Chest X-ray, PA view. Patient: 65 years old, sex M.
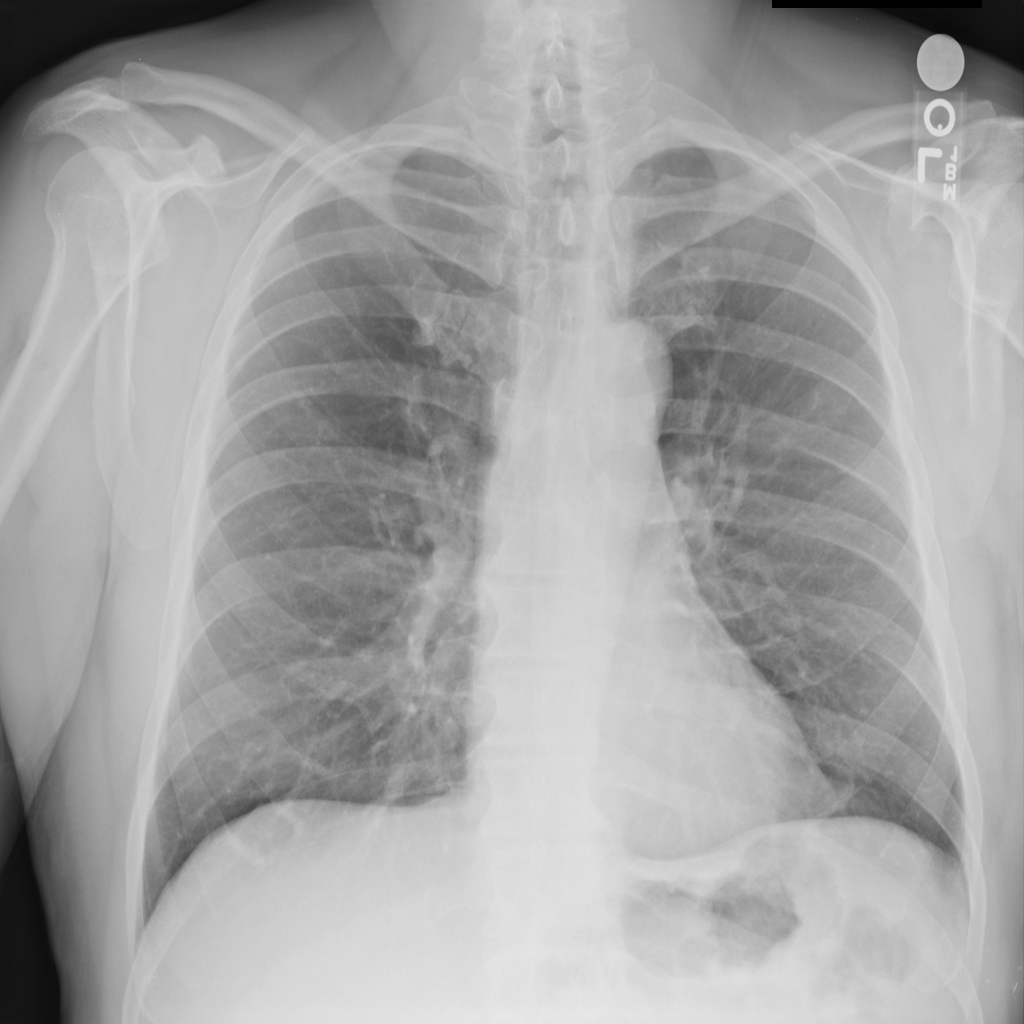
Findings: No Finding